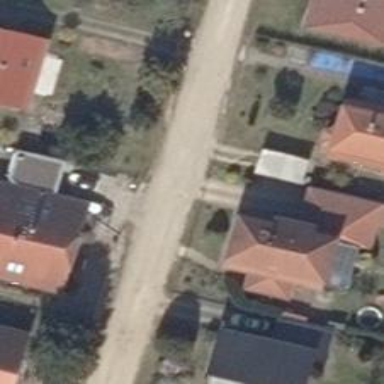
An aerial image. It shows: Driveway leading to service road.